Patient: sex F, age 28
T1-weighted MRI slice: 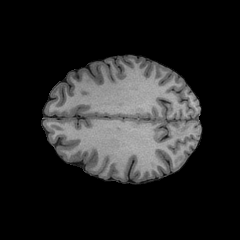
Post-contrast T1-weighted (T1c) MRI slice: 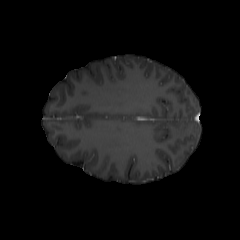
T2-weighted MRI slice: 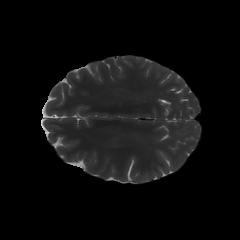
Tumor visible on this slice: no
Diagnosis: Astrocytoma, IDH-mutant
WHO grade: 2